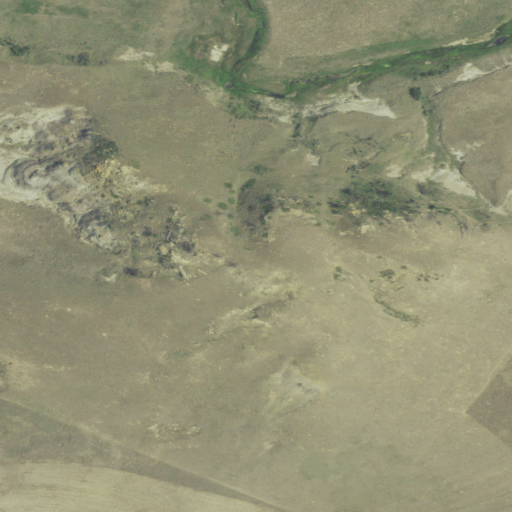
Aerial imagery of mountain in Montana named Timber Hill containing shrub, grassland, evergreen forest, cultivated crops, herbaceous wetlands, and pasture